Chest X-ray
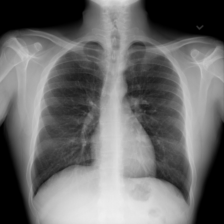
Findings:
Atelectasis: negative
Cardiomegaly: negative
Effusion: negative
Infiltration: positive
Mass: negative
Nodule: negative
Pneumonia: negative
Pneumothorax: negative
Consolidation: negative
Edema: negative
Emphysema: negative
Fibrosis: negative
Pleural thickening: negative
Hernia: negative